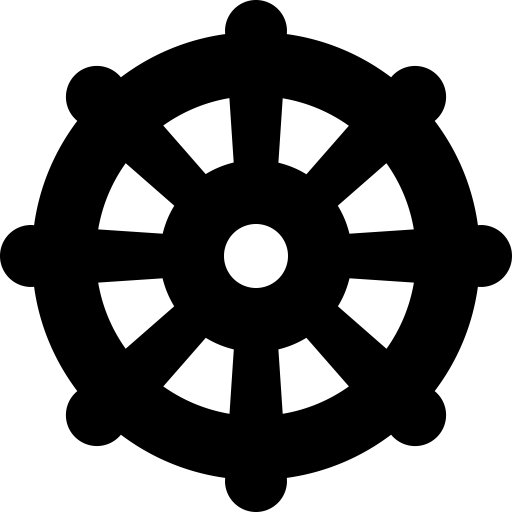
Tags: icon, FontAwesome, fa-icon, solid, dharmachakra